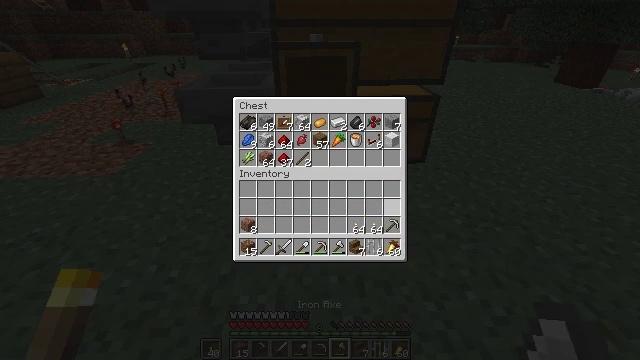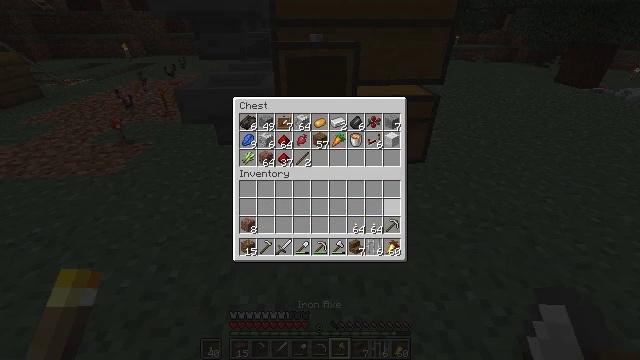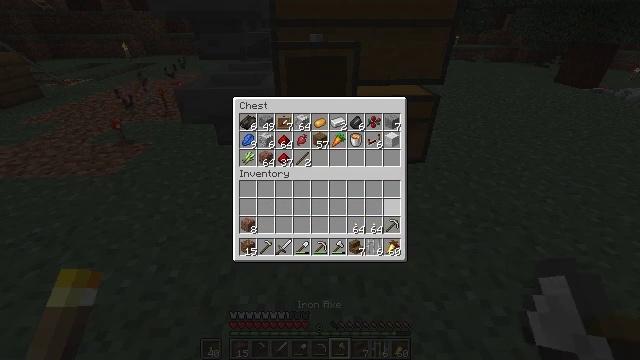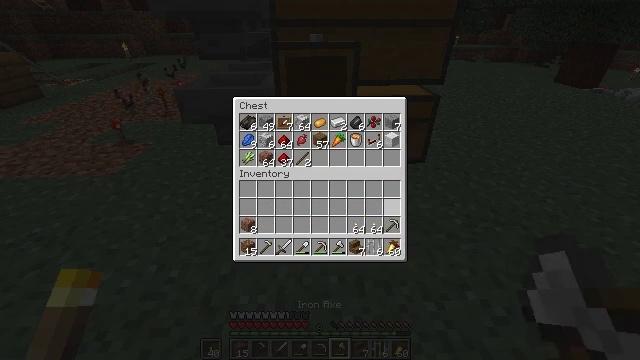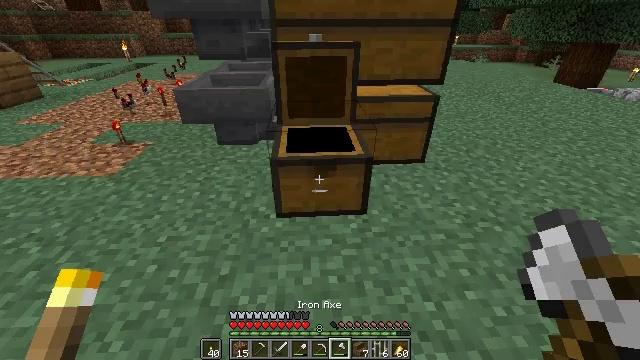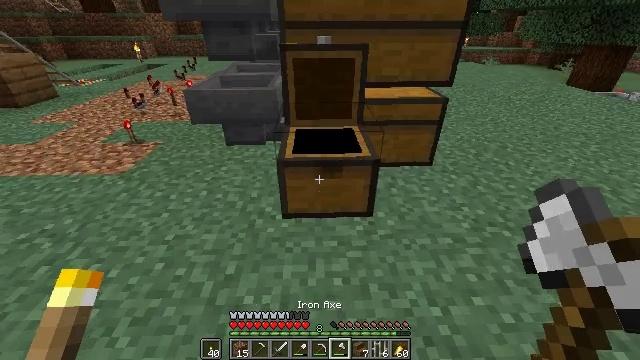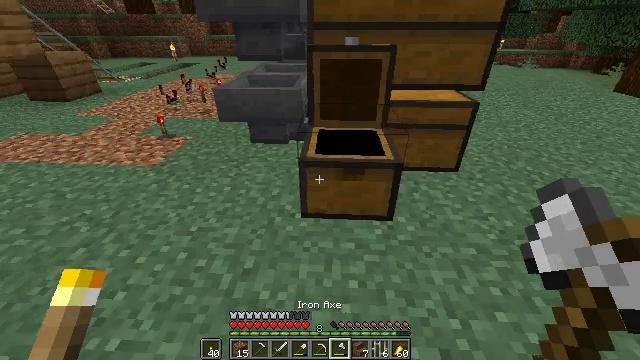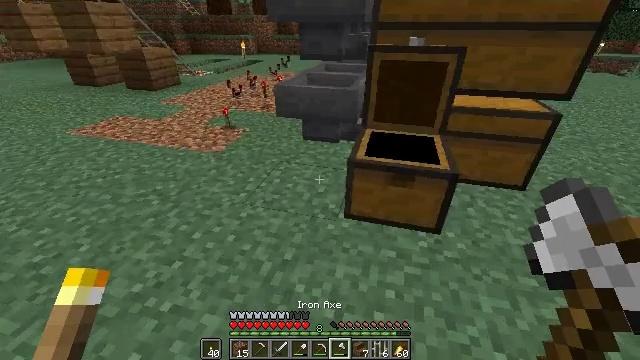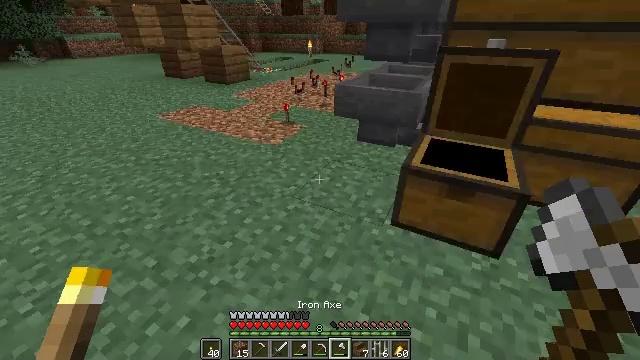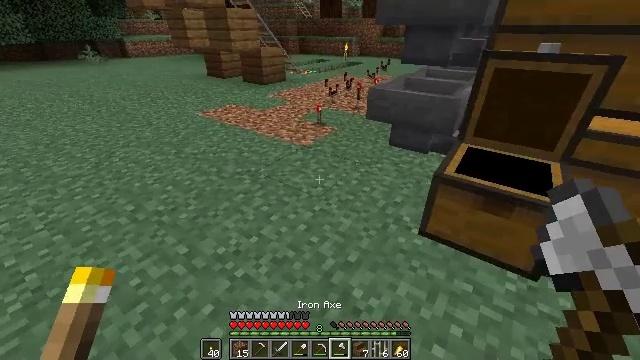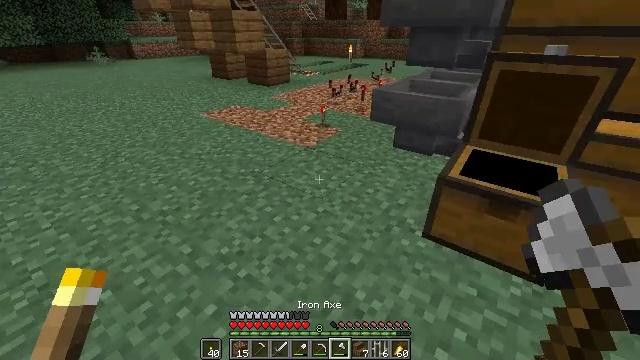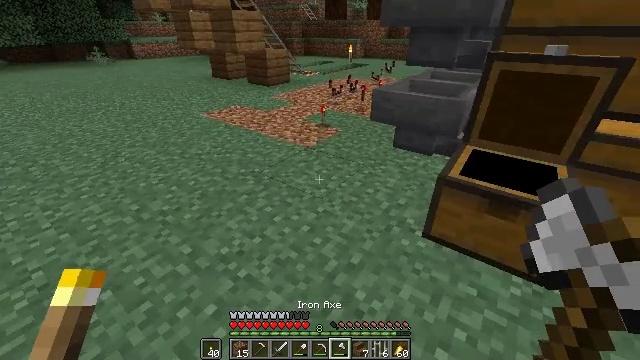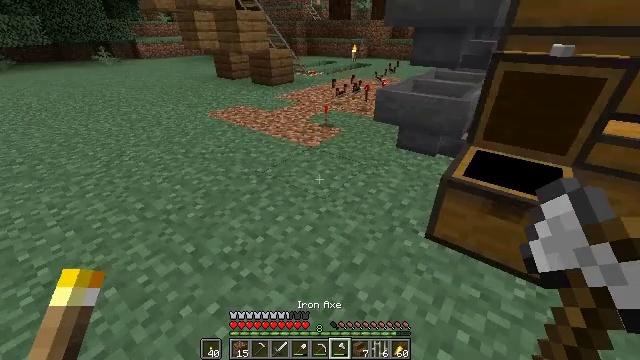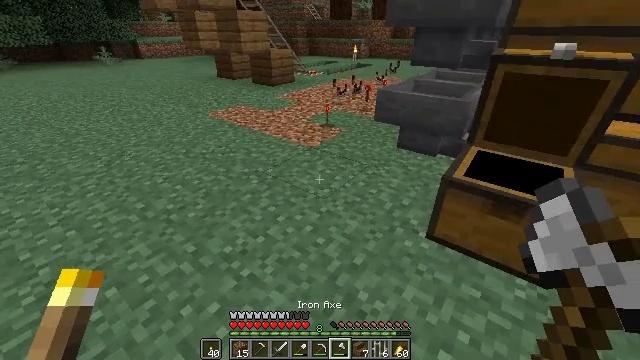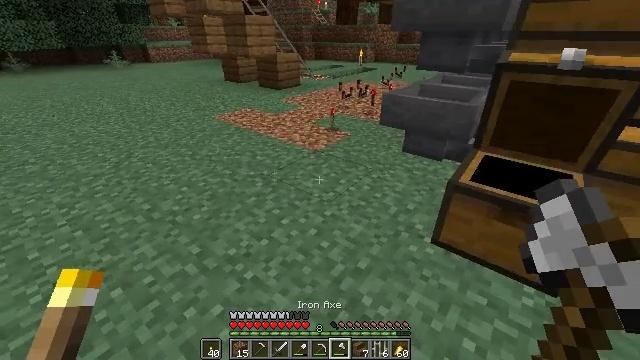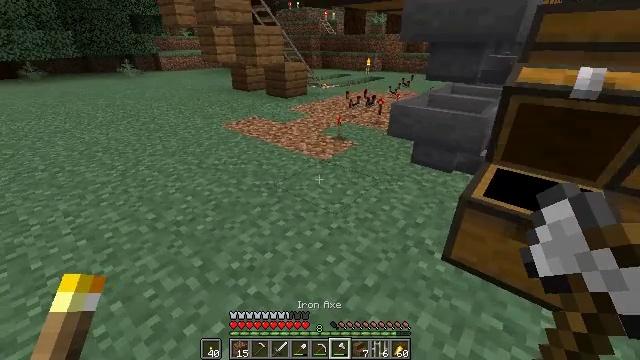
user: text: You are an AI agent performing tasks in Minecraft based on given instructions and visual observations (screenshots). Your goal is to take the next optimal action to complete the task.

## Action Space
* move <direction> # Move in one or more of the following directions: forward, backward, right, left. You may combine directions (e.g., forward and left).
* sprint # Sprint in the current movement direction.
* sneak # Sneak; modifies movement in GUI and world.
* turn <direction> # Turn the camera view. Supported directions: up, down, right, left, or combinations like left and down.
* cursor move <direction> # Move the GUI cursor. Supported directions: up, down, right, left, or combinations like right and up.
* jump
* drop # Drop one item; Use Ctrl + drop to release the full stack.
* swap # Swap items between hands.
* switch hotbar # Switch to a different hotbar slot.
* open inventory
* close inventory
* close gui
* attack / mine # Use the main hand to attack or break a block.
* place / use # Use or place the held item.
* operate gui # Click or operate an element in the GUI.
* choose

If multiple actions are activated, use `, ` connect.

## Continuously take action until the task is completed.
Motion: motion action
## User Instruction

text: Get spruce planks back into your inventory.
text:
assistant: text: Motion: no_op
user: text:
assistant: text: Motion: no_op
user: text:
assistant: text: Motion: no_op
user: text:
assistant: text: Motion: no_op
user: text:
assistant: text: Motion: turn left
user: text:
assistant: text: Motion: turn left
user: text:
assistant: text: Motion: turn left
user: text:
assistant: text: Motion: turn left
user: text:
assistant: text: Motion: turn left
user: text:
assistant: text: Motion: no_op
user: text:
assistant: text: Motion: no_op
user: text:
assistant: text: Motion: no_op
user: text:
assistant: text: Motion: no_op
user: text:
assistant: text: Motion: turn left
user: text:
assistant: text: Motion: move forward, turn left and up
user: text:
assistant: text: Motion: move forward, turn left and up
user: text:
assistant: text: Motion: move forward, turn up
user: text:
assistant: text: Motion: move forward
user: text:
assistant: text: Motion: move forward, sprint
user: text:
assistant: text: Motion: move forward, sprint
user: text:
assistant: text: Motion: move forward, sprint
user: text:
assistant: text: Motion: move forward, sprint, turn right
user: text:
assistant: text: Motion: move forward, sprint, turn right
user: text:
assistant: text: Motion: move forward, turn right
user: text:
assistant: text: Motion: move forward
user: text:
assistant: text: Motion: move forward
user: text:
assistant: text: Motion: move forward
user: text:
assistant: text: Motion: move forward
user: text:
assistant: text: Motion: move forward, turn right
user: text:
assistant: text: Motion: move forward, sprint, turn right